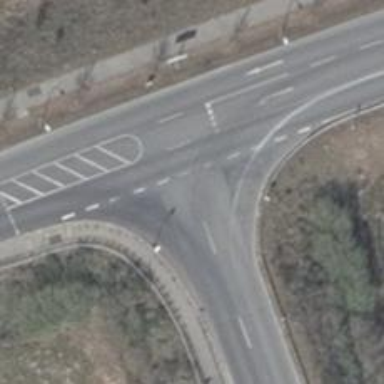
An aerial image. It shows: Road with "give way" sign.